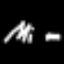
Label: palm tree